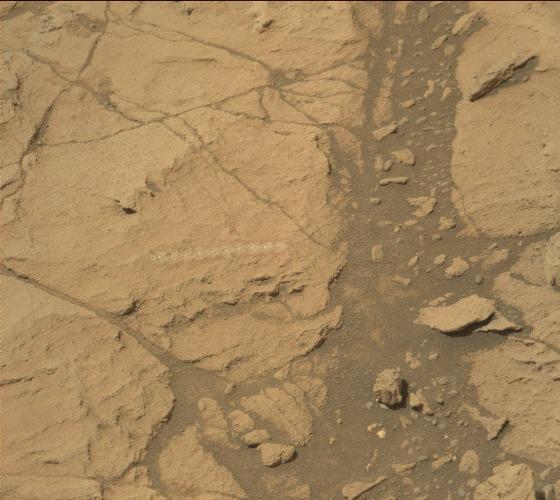
Terrain classes present: Bedrock, Gravel / Sand / Soil, Rock, Shadow